八年级 · 度量几何学
: $\triangle A B C \cong \triangle D E F, B C=7, E C=4$, 那么 $C F$ 的长为

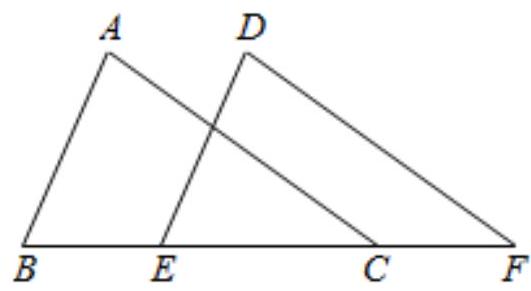
答案: 3